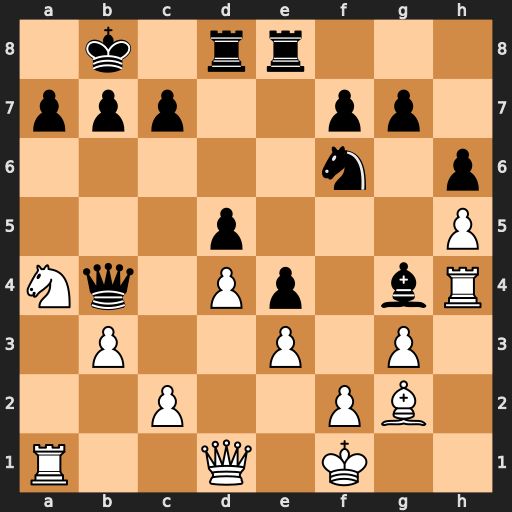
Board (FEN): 1k1rr3/ppp2pp1/5n1p/3p3P/Nq1Pp1bR/1P2P1P1/2P2PB1/R2Q1K2
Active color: w
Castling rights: -
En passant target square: -
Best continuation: Rxg4 Nxg4 Qxg4